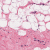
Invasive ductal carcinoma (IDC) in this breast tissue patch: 0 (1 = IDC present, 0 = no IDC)